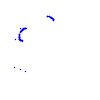
Particle: proton